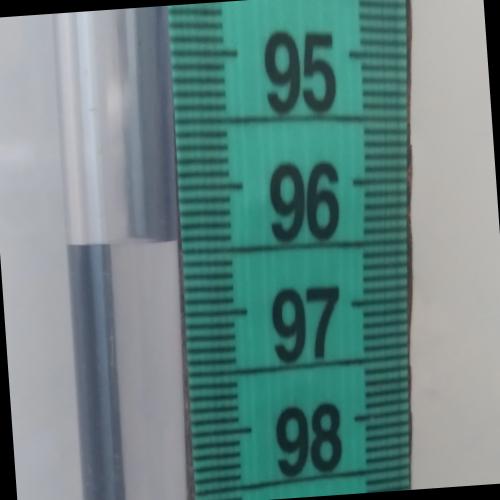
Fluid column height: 96.4 cm